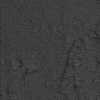
Atmospheric dust classification: not_dusty